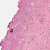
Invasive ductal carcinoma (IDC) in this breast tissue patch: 0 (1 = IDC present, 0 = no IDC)